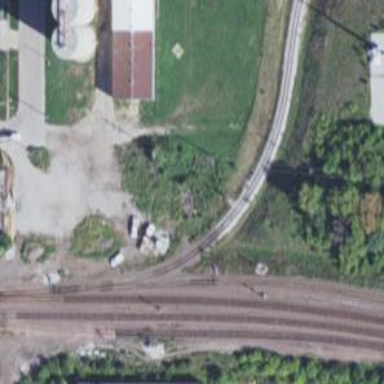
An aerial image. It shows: Railway signal.